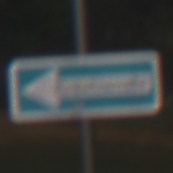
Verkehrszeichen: EinbahnstrasseLinksweisend
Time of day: Night
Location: Outdoor (Nature)
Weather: Clear
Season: NotSpecified
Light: Natural